Question: I used this codes to make a register form, but the other one doesn's display as a button, i tried to make the type to be button but I also need the function of the type reset
'''
<input type="submit" value="Register" />
<input type="reset" value="Cancel" />
'''
I have this in my form but instead of the two to be displayed as buttons the 2nd which is cancel display as a white bar,.. image attached

How can I make the 2nd appear as a button like the 1st one did?
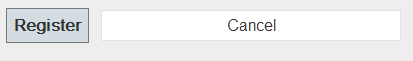
Answer: Managing the CSS can display the 2nd as a button